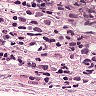
Metastatic tissue present: yes